Interaction volume radius: 10 \u00c5
Interaction volume height: 10 \u00c5
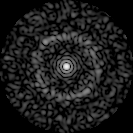
Disorder parameter: 0.8277